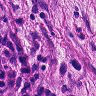
Metastatic tissue present: no